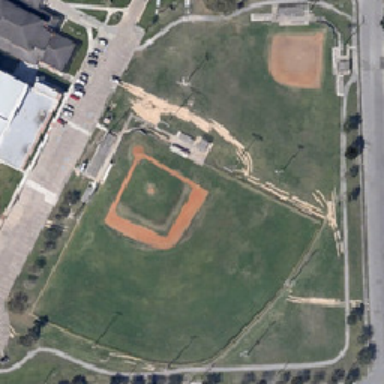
The baseball field with some reflections of lamp posts is next to two buildings .